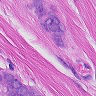
Metastatic tissue present: yes